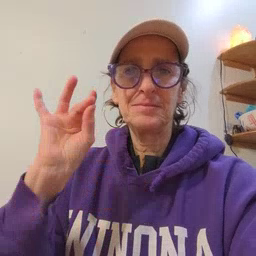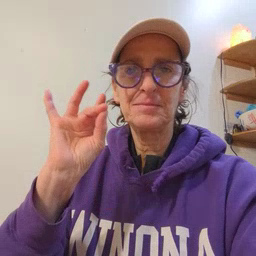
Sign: find